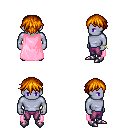
a pixel art fantasy rpg character, male body template, dark elf, purple skin, pink cape, magenta pants, dark blonde short bangs hairstyle, bracelets, metal boots, four views (front, back, left, right), 2x2 character sprite sheet, small pixel art, hard edges, no anti-aliasing